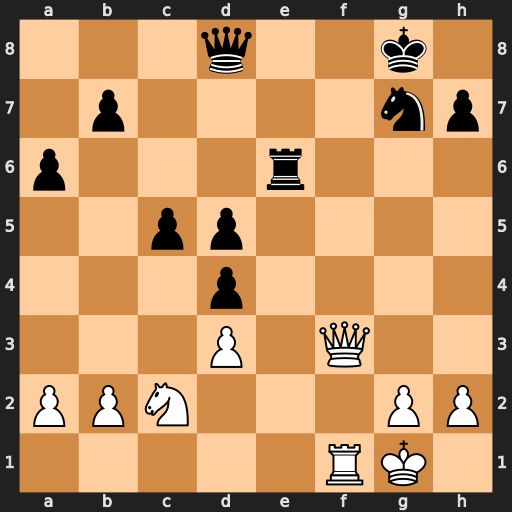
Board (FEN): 3q2k1/1p4np/p3r3/2pp4/3p4/3P1Q2/PPN3PP/5RK1
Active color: w
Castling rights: -
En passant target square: -
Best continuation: Qf7+ Kh8 Qf8+ Qxf8 Rxf8#